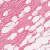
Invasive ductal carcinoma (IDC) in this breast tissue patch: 0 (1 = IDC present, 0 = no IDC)